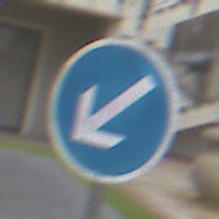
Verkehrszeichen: VorgeschriebeneVorbeifahrtLinks
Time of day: Midday
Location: Outdoor (Urban)
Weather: Overcast
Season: NotSpecified
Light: Natural